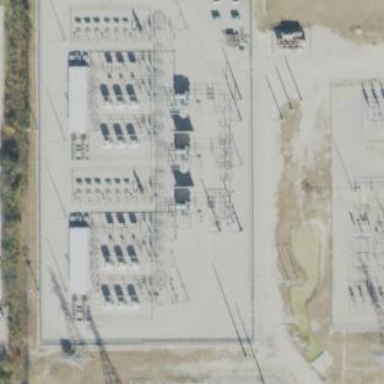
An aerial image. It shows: Power substation enclosed by fence.